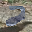
Label: 2